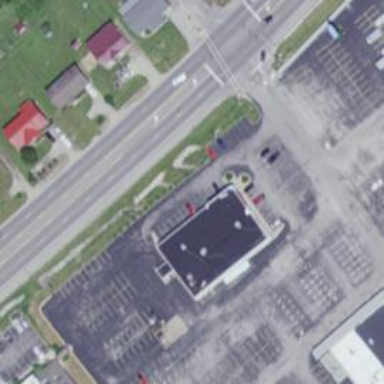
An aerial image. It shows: Retail building.